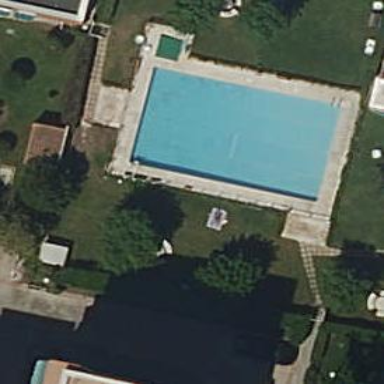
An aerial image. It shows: Swimming pool located in leisure land.